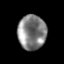
Tissue: prostate
Cell type: T cells
Senescence score: 0.7358
Nuclear area (px): 964
Mean DAPI intensity: 130.136